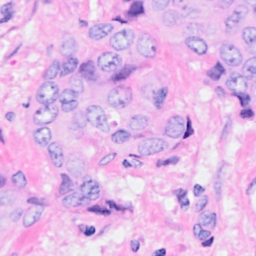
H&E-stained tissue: Breast